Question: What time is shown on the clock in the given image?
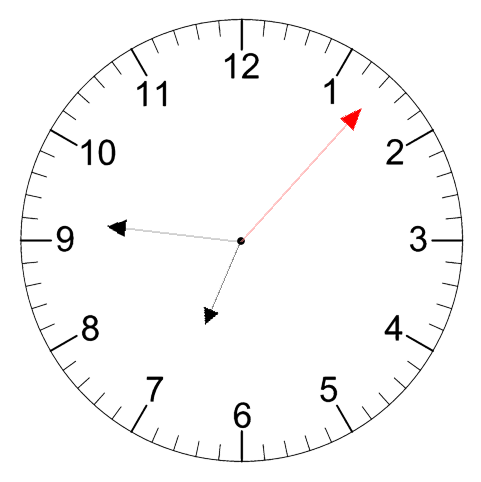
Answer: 06:46:07